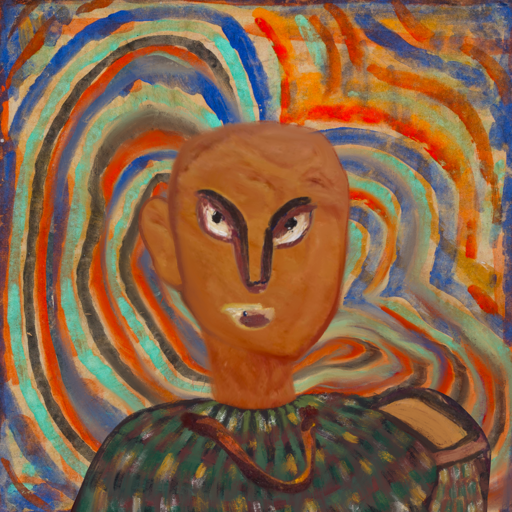
Background: Sisters, Head And Neck Front: Pious_Lady, Face Front: After_Raid, Bust: After_Raid, Hair Front: Blank, Head Accessory: Blank, Second Necklace: Comrade, Necklace: Blank, Baby: Blank